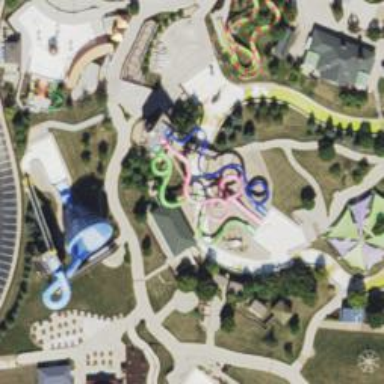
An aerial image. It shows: Water slide attraction.